Question: When I tried to up the Elastic search, it gets hanged(shown in below image).It takes more than 15 minutes to start normally. However when I tried the same setup on different machines elastic search server gets up in 5 to 10 seconds and it worked fine (Except 3,those 3 machines also showed same problem). What would be the possible cause for this?
Due to this problem I got 'org.elasticsearch.client.transport.NoNodeAvailableException: No node available' exception from java.
Note: My elasticSearch is working as standalone node on each m/c.

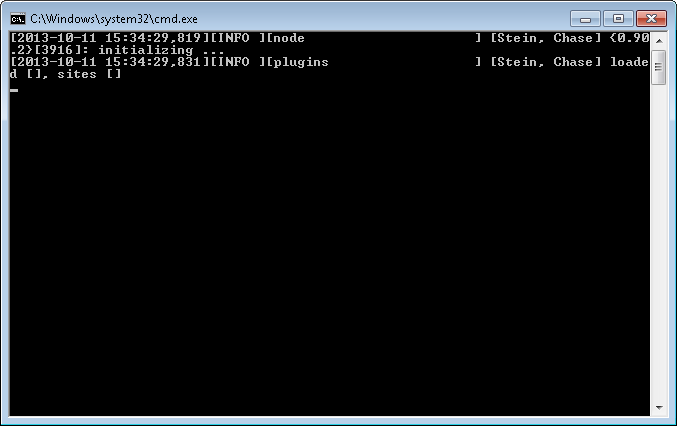
Answer: I got solution <URL>.
Probable solutions:
- It's always a good idea to install a current Java JRE to enjoy resolved bugs.- Check if your os network settings (routes, gateway) and mount points are configured correctly.- Remove sigar libraries in order to avoid sigar monitoring hangs- From the logs ES seems to hang before the node is going to initialize plugins, so remove all ES plugins, check the classpath (the lib directory is loaded with *) and remove unwanted/duplicate jars